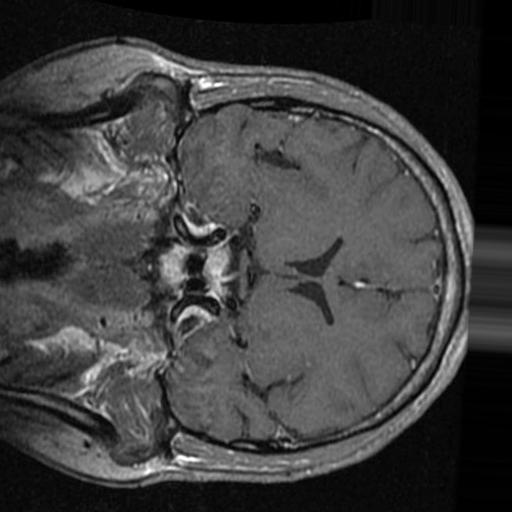
Label: brain_tumor